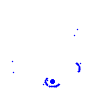
Particle: electron